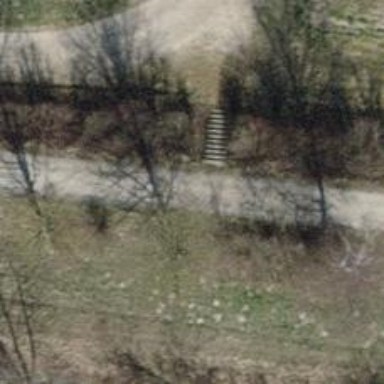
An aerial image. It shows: Road with steps.